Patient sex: M
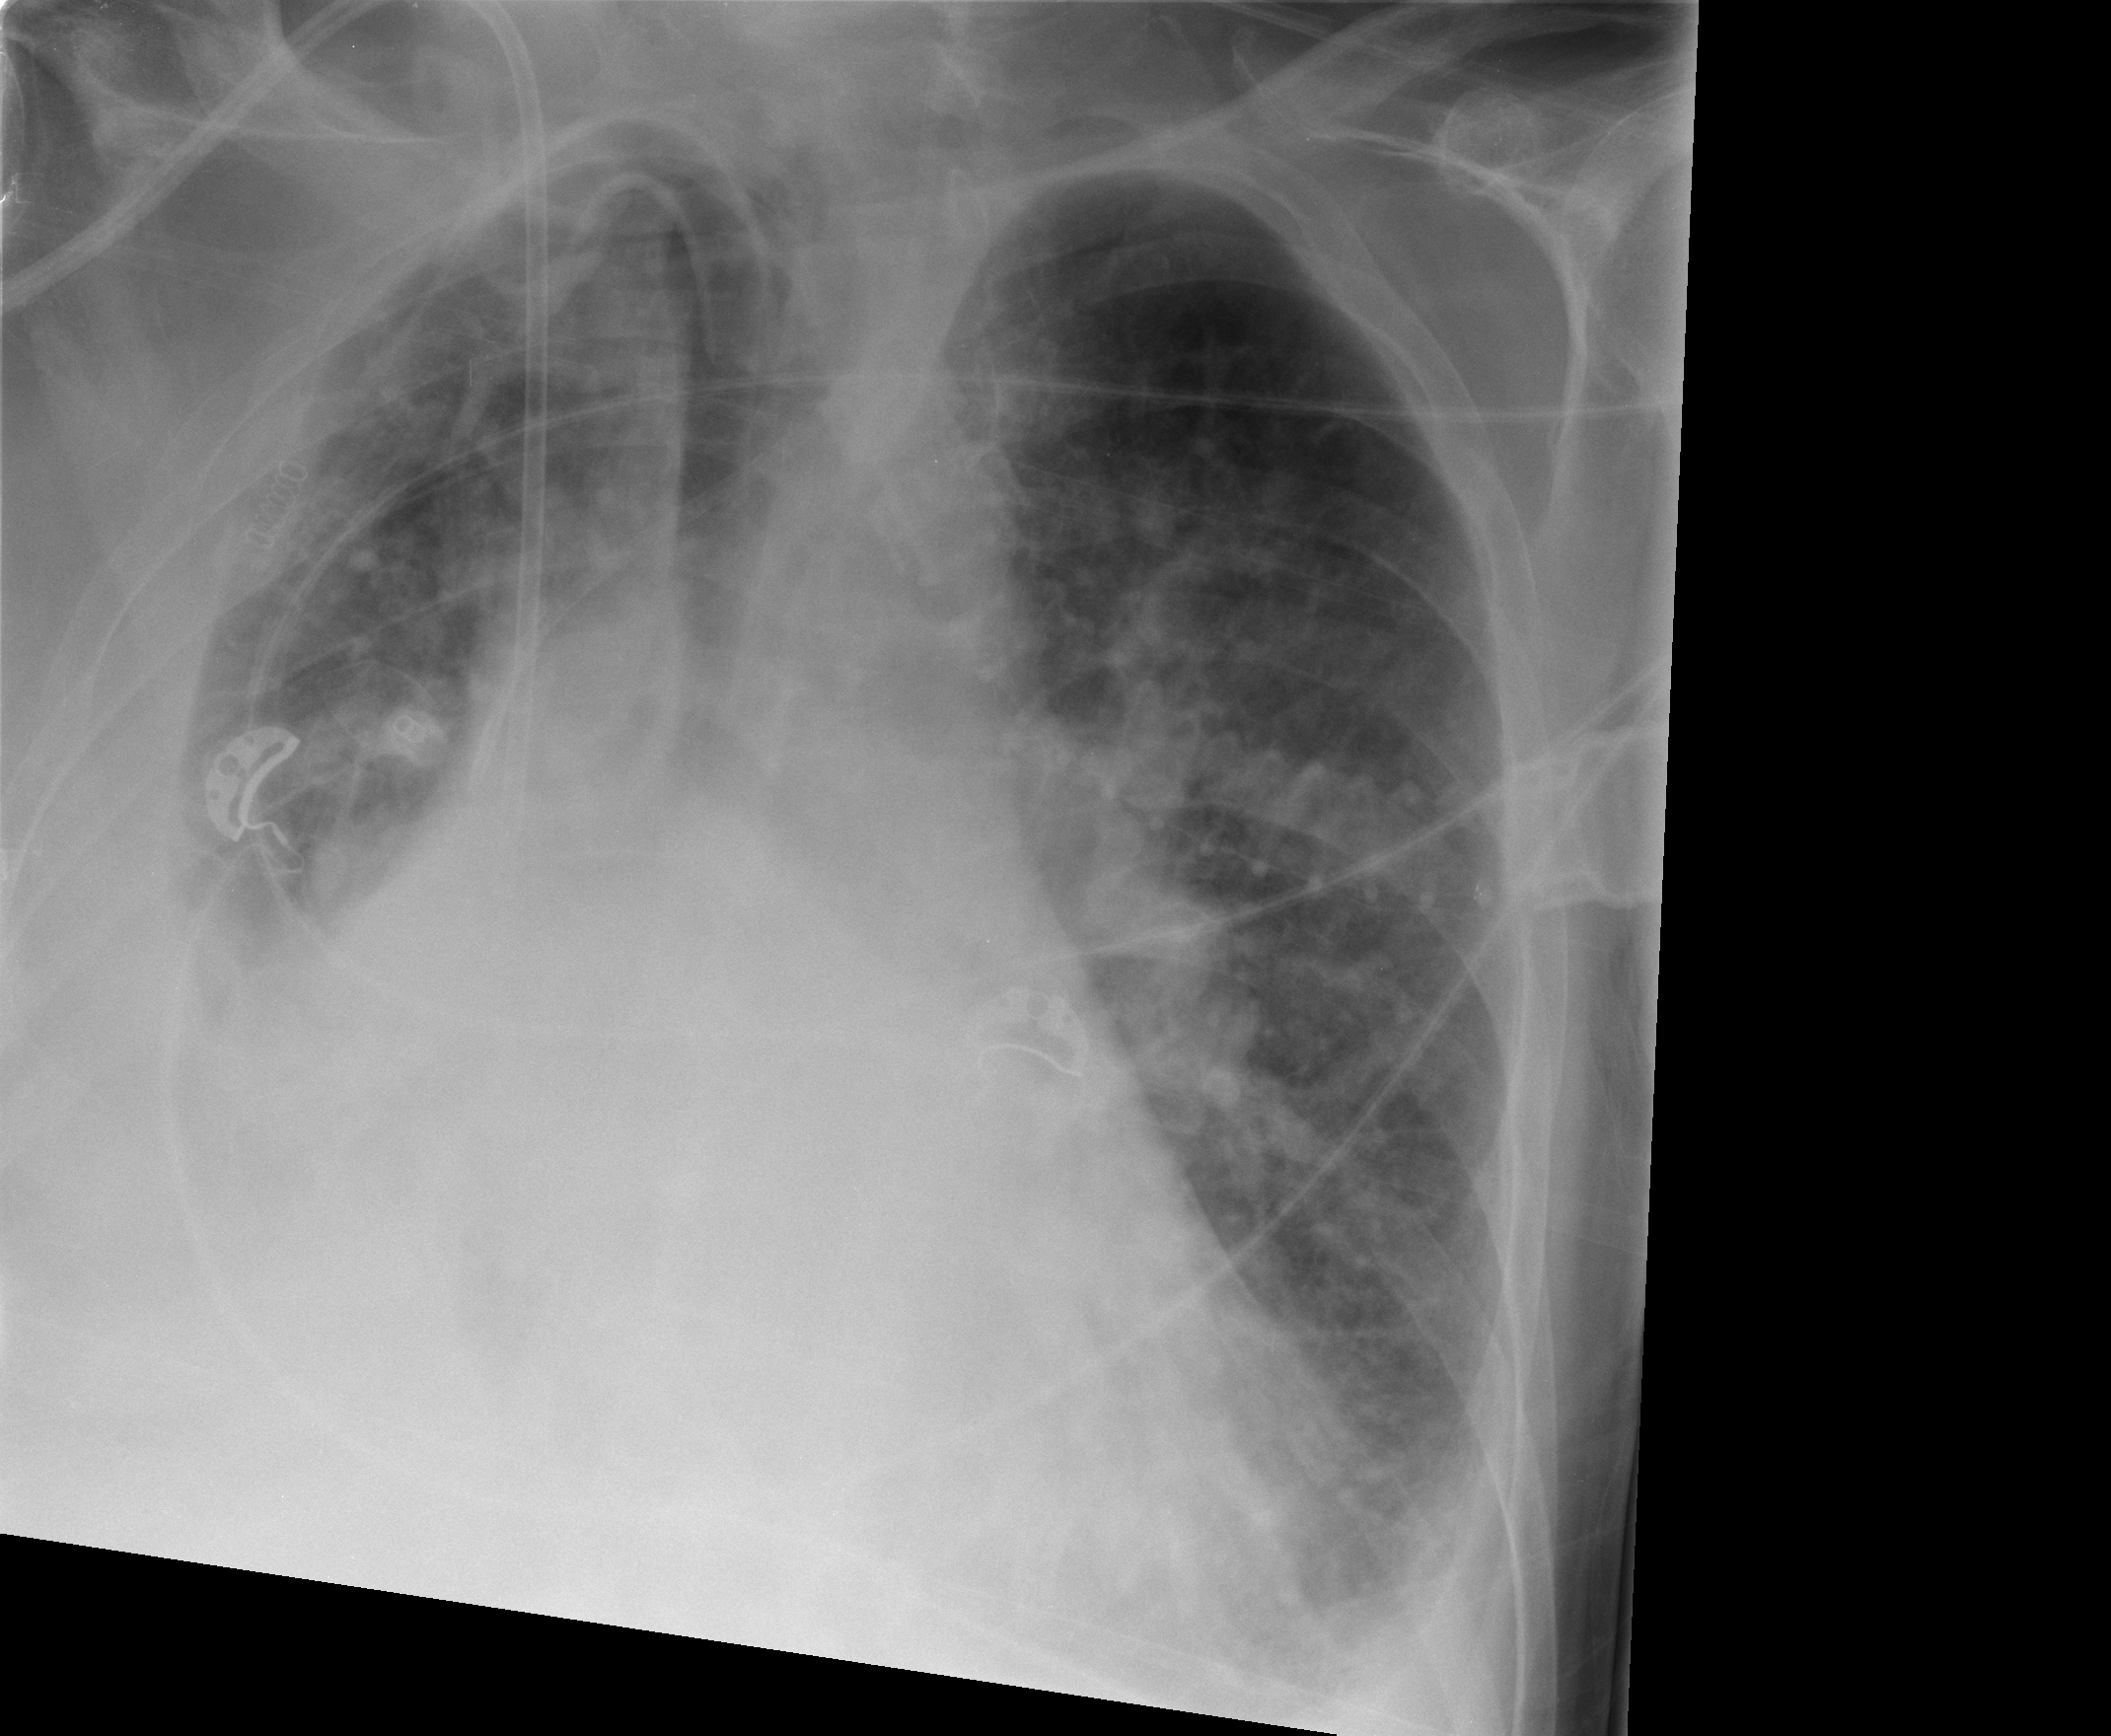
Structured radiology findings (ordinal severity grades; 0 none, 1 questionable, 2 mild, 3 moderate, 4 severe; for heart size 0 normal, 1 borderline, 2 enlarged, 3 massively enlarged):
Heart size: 2
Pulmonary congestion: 2
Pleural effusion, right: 3
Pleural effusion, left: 2
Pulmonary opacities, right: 3
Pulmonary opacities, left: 2
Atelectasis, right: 3
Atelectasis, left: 2